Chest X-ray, AP view. Patient: 76 years old, sex M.
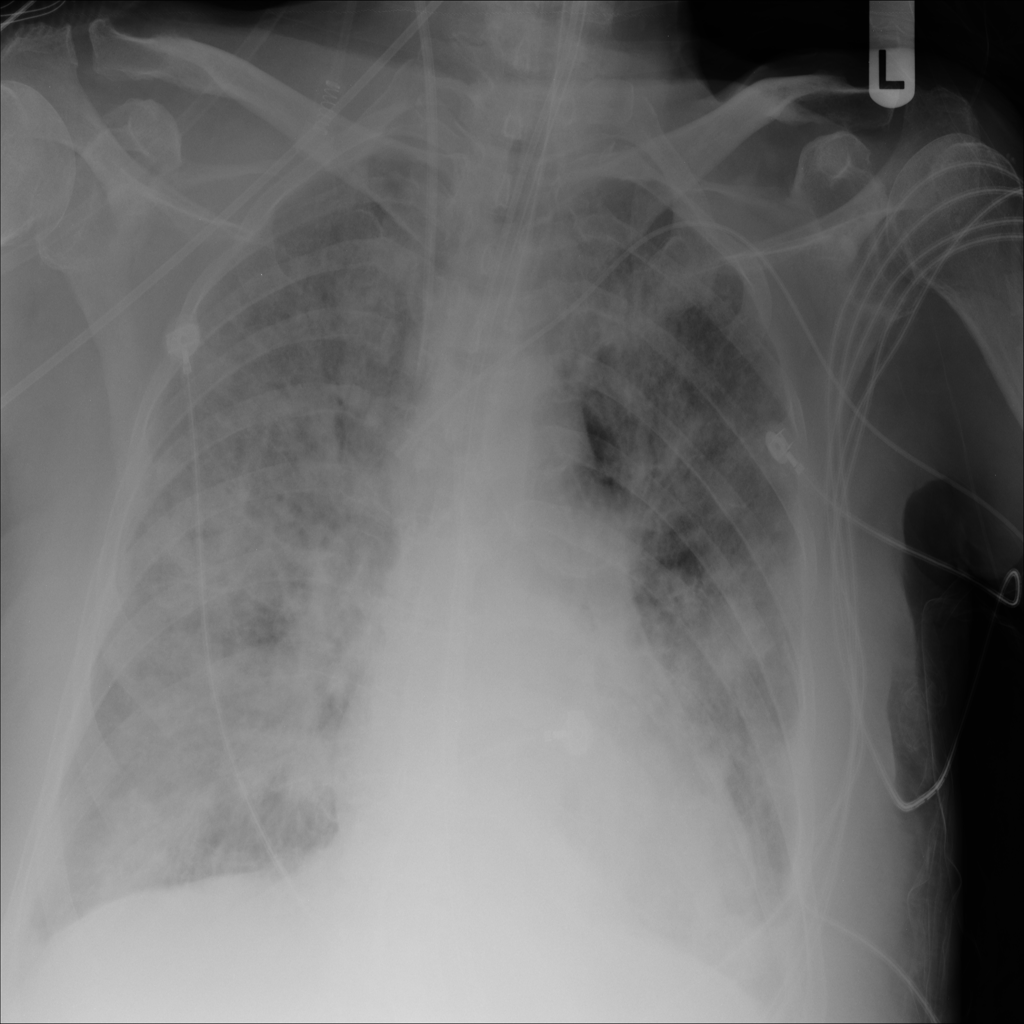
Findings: Infiltration